Here is the envelope spectrum of one vibration snapshot from a rolling-element bearing, with each characteristic fault-frequency family marked on the frequency axis. Based on the visible evidence, which condition applies: normal, inner_race, outer_race, ball?
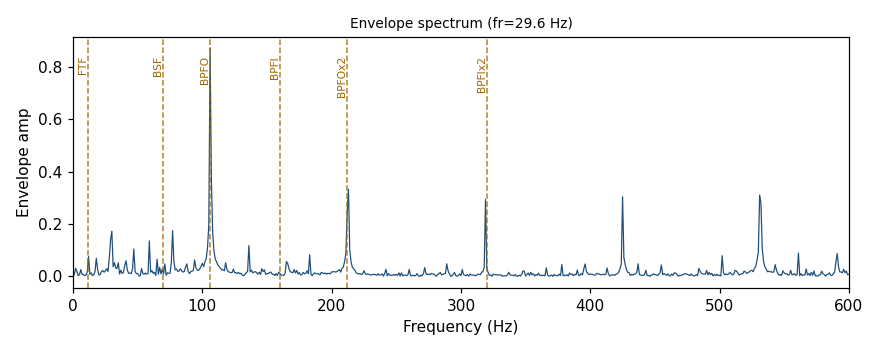
Answer: outer_race